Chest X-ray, AP view. Patient: 23 years old, sex F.
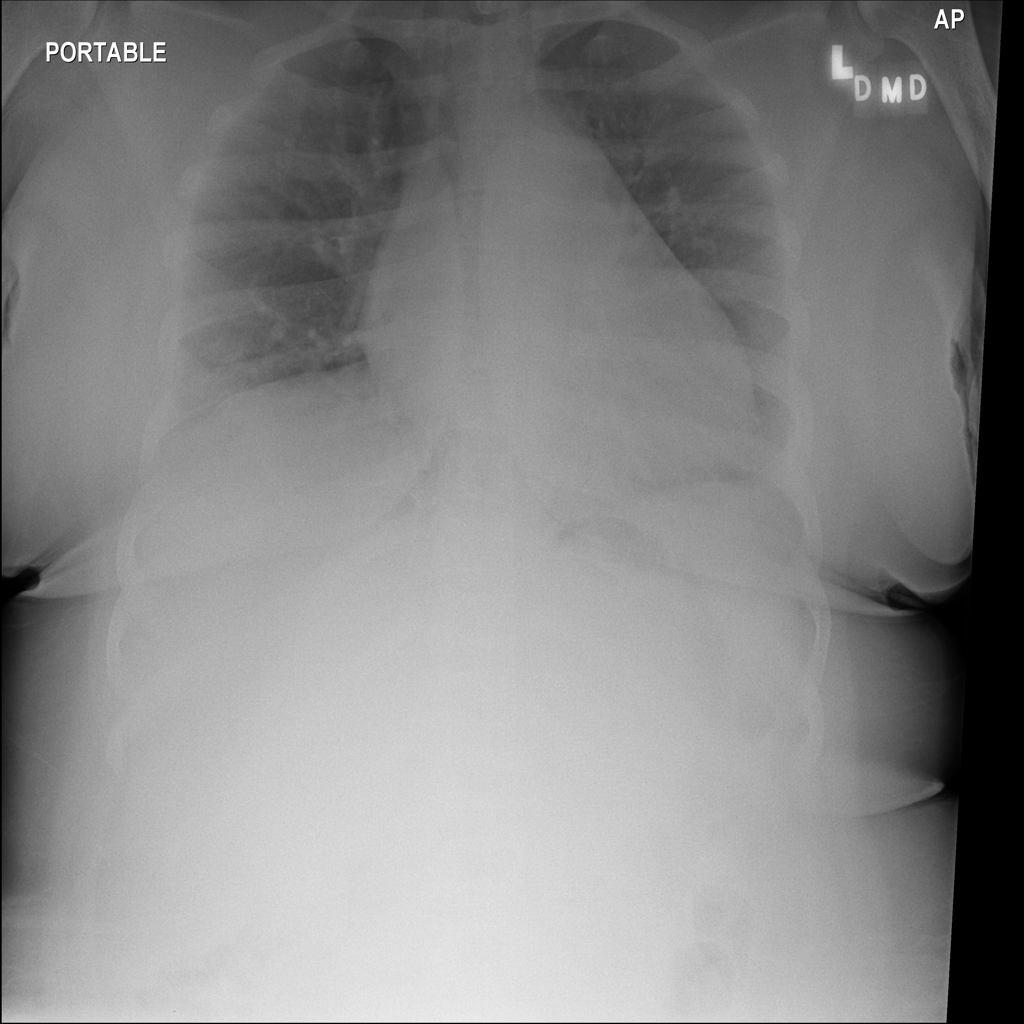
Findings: Cardiomegaly